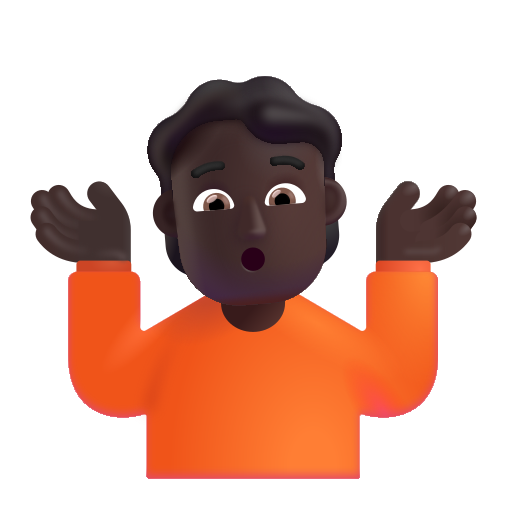
person shrugging color dark